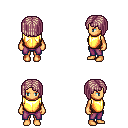
a pixel art fantasy rpg character, female body template, human, tanned skin, gold chest armor, magenta pants, white blonde pageboy hairstyle, four views (front, back, left, right), 2x2 character sprite sheet, small pixel art, hard edges, no anti-aliasing